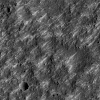
Atmospheric dust classification: not_dusty